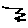
Label: zigzag